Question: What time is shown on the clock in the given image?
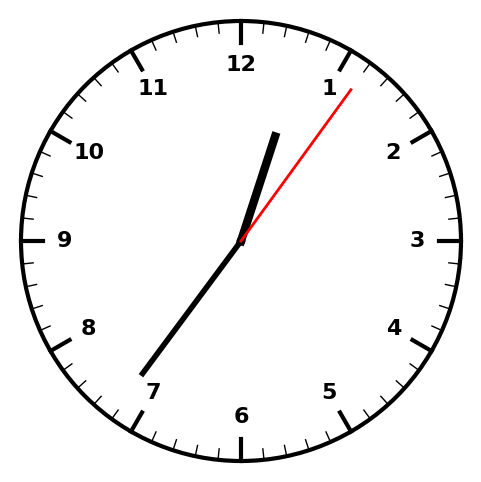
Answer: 12:36:06